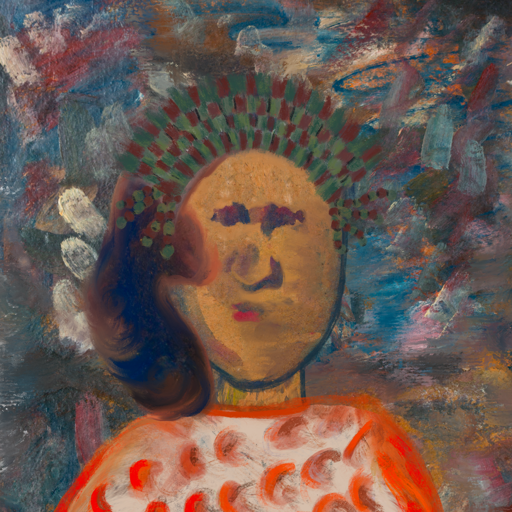
Background: Boggyland, Head And Neck Front: In_The_Sun, Face Front: In_The_Sun, Bust: Rupkatha, Hair Front: Mother_And_Son_Son, Head Accessory: After_Raid_Crown, Second Necklace: Blank, Necklace: Blank, Baby: Blank